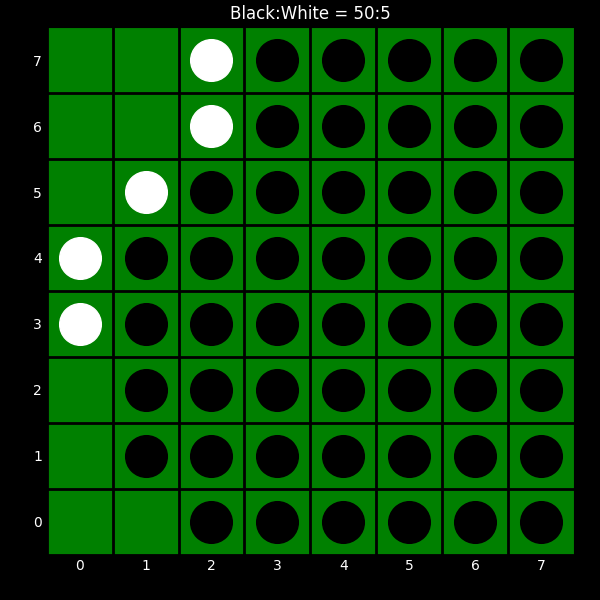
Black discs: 50
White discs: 5